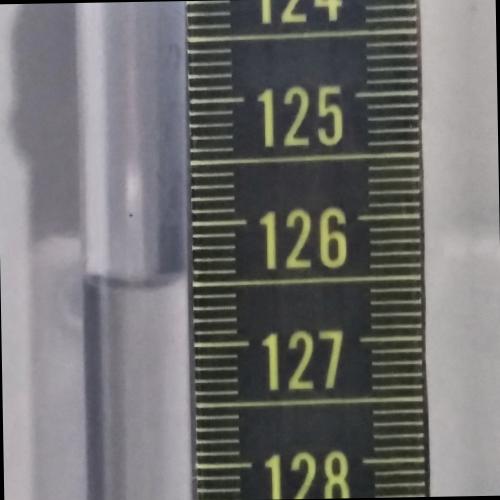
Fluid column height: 126.5 cm